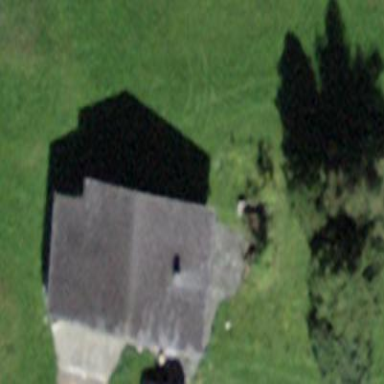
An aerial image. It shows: Farm building.